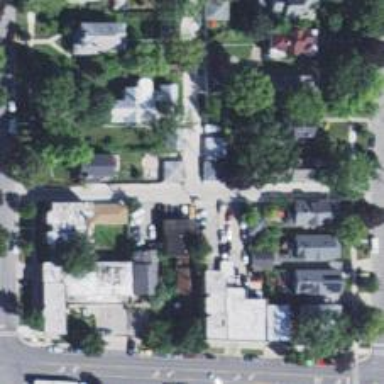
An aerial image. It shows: Alleyway designated as service road.